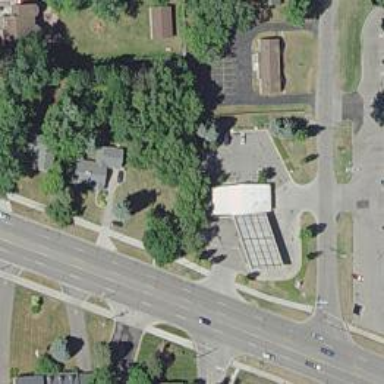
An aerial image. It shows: Convenience shop.